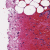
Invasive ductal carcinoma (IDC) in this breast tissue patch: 0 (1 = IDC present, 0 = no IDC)